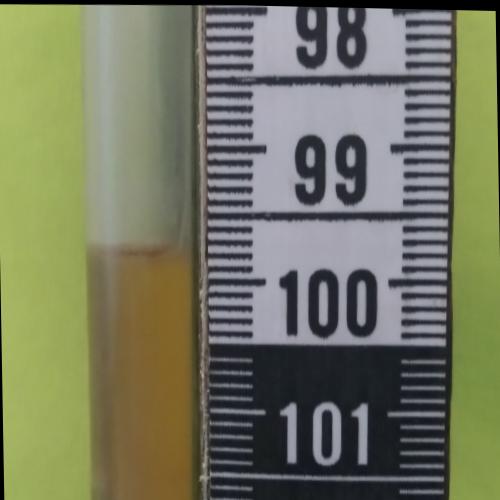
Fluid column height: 99.8 cm